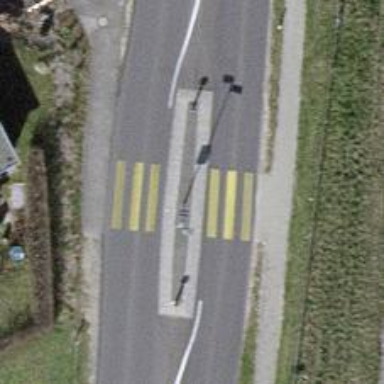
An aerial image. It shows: Uncontrolled zebra crossing on the road.